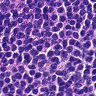
Metastatic tissue present: no